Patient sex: F
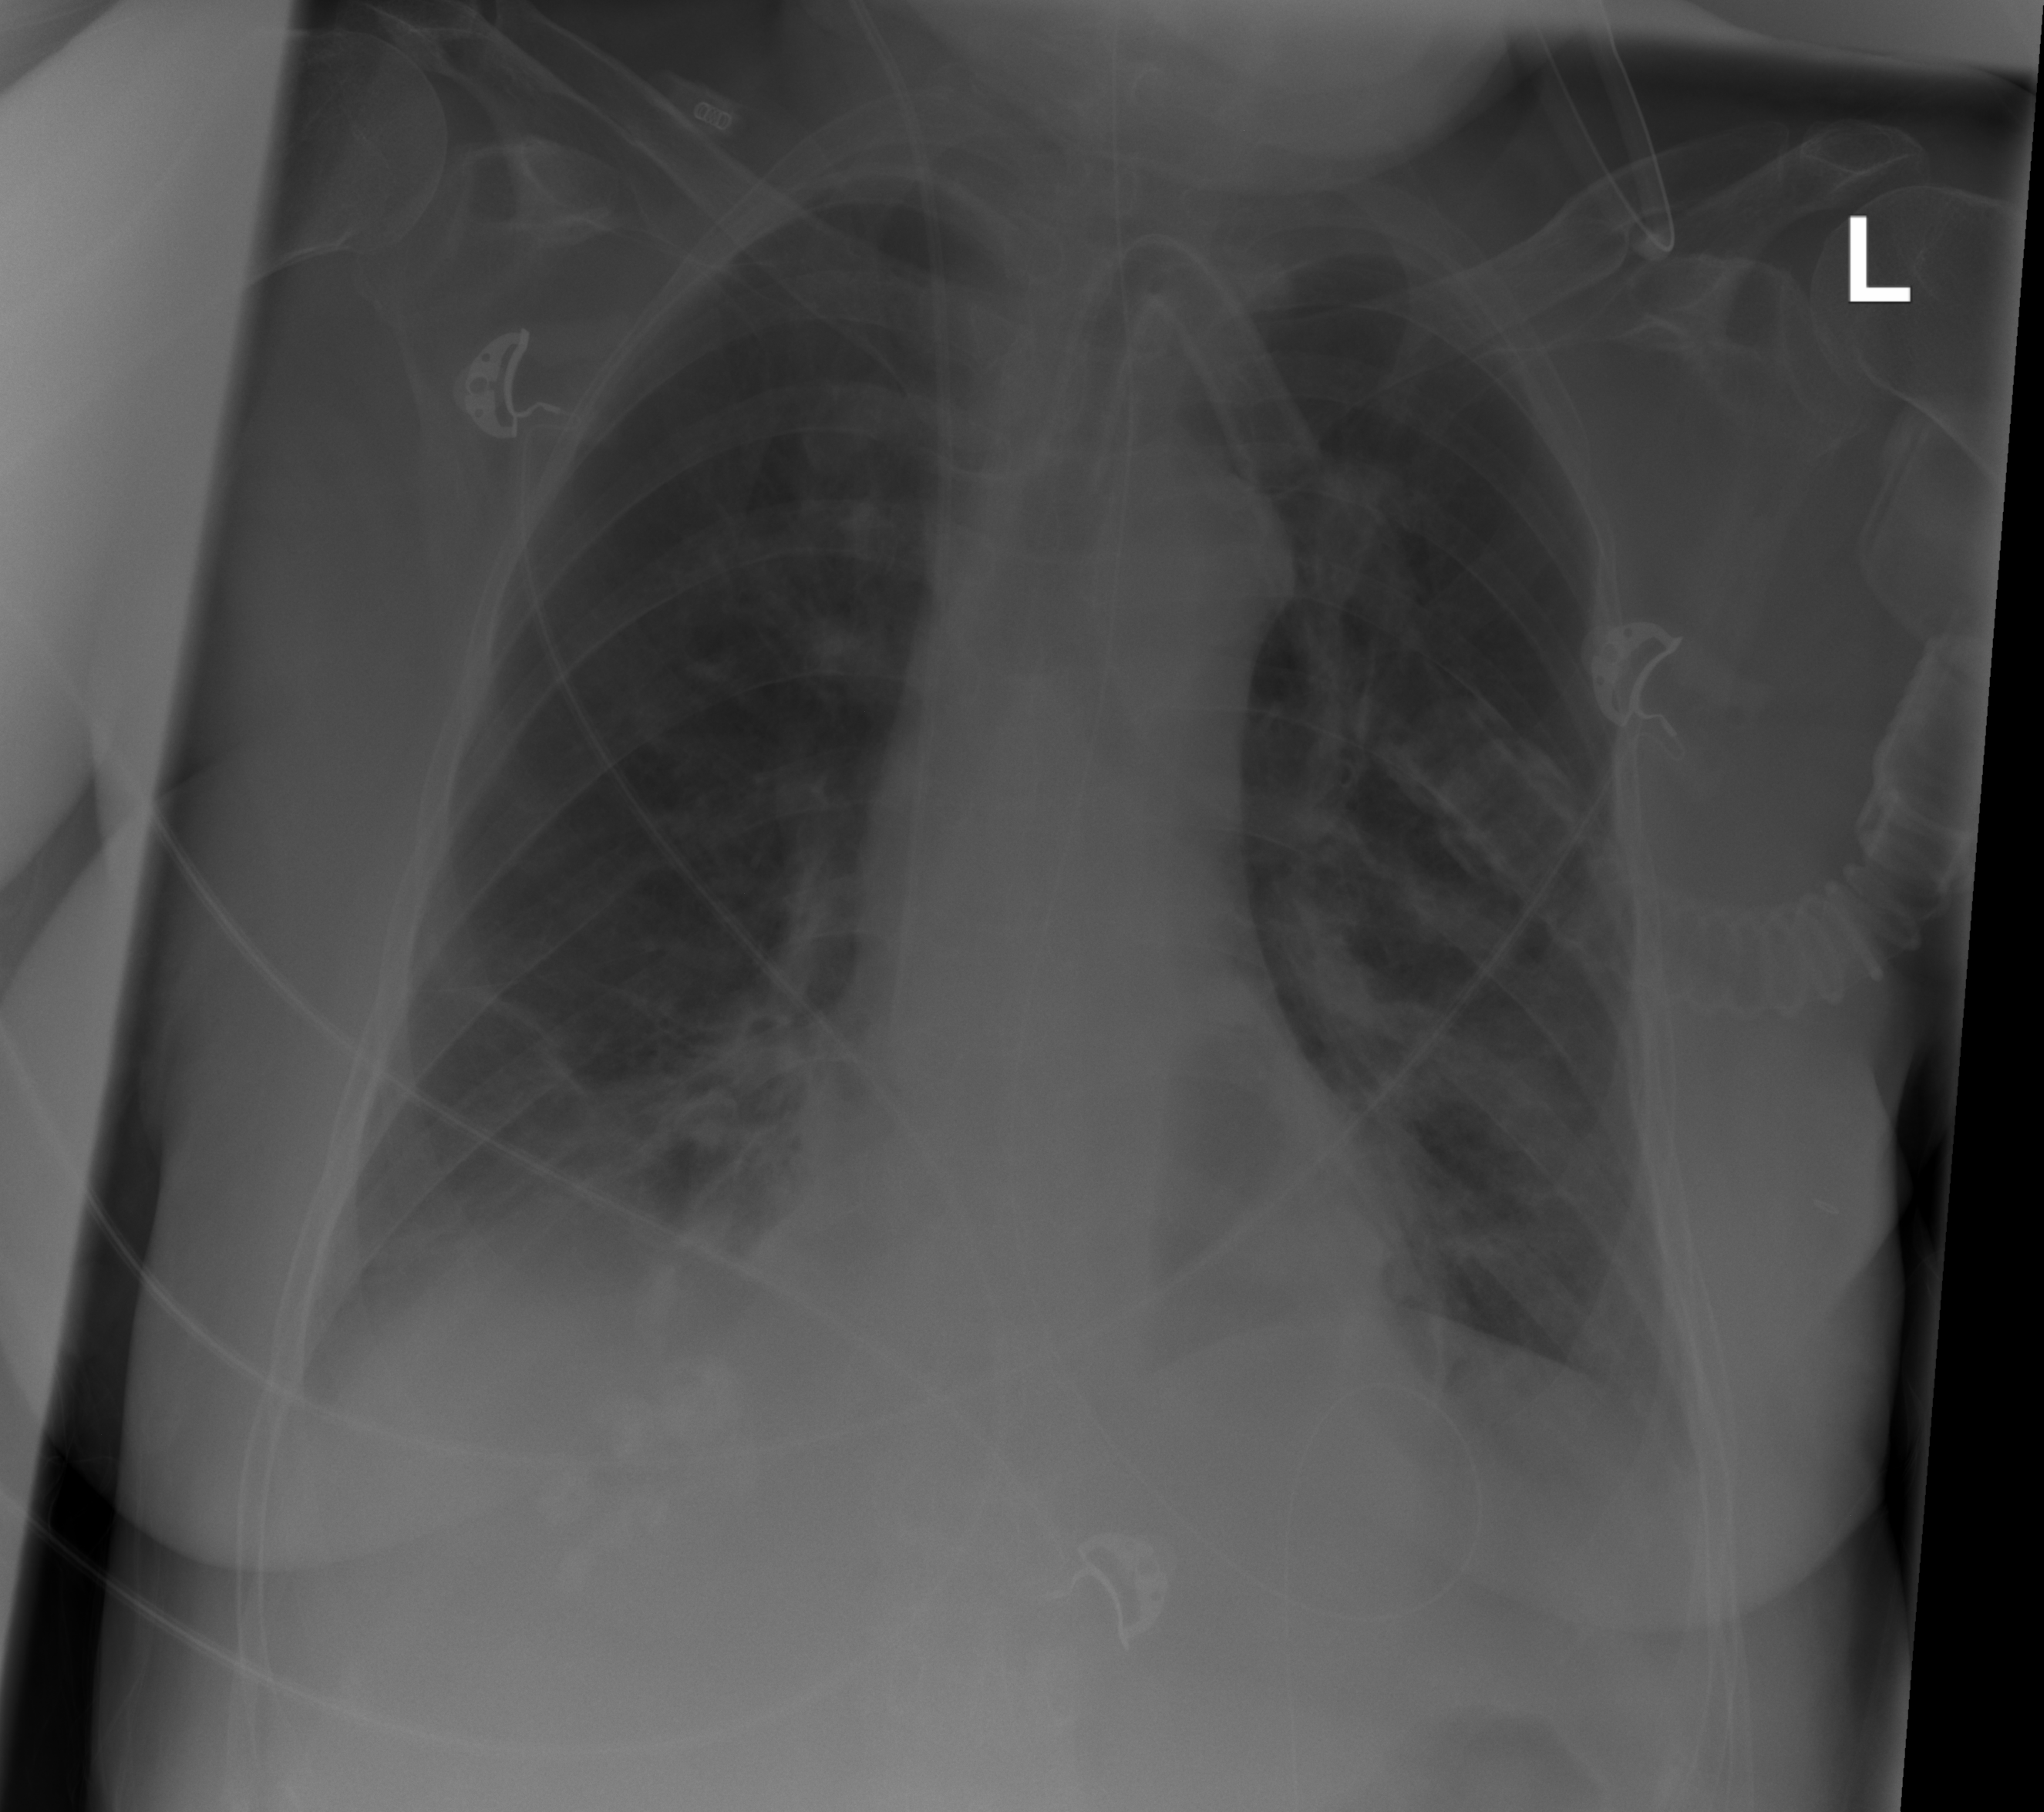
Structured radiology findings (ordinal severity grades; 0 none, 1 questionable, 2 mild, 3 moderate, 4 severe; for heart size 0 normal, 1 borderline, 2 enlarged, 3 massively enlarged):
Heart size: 0
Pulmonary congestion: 0
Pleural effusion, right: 1
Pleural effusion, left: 0
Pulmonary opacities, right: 2
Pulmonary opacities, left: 0
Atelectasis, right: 2
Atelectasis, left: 2